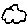
Label: cloud